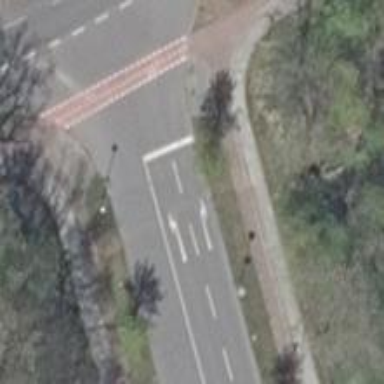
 there is track for cyclists on both sides of the road."